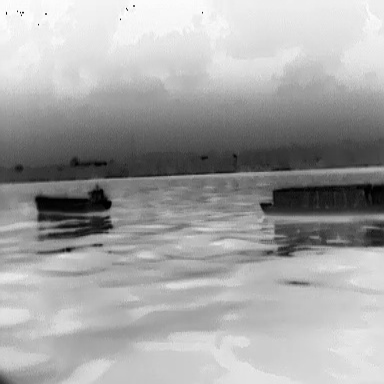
There is a fishing_boat in the infrared image.